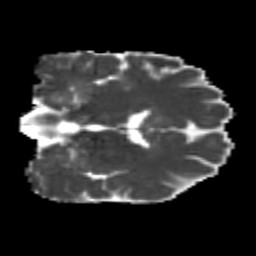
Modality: MD
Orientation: coronal
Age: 25
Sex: male
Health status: healthy
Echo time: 0.074 s